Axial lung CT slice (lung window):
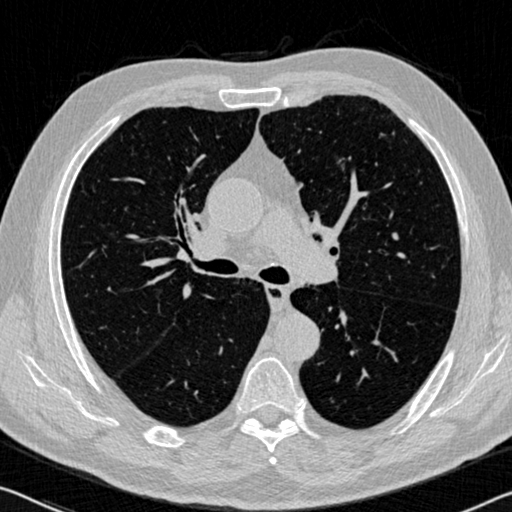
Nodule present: no